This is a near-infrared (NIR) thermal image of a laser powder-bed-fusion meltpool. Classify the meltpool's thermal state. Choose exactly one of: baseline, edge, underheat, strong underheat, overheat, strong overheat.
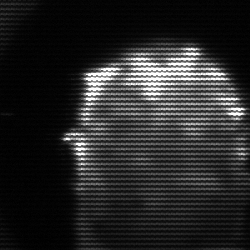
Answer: baseline